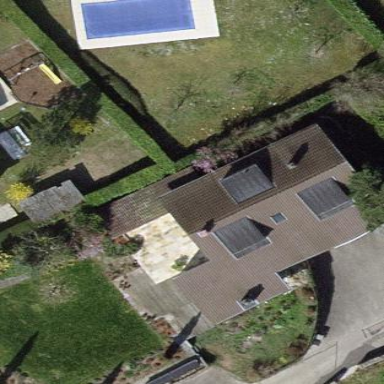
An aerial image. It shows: Simple house.